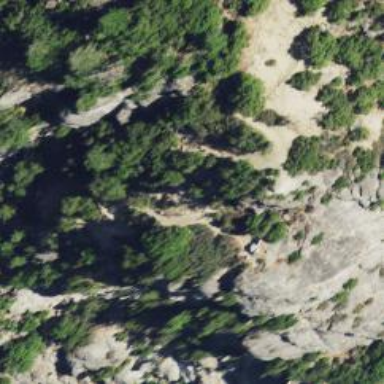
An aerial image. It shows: Natural cliff.